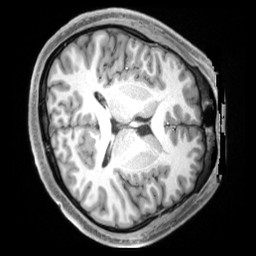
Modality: T1w
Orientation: axial
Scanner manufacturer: siemens
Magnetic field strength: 3 T
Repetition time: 2.5 s
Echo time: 0.00218 s